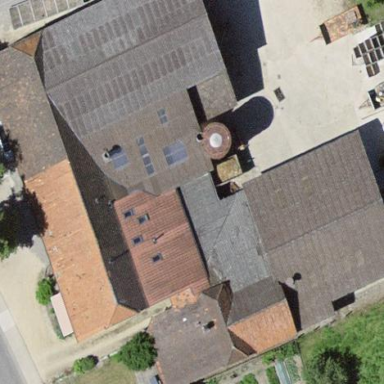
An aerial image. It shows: Farm building.